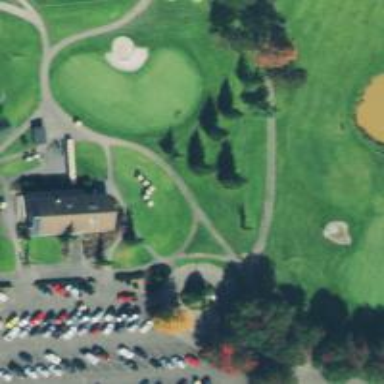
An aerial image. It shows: Path for both roads and golfers.